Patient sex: F
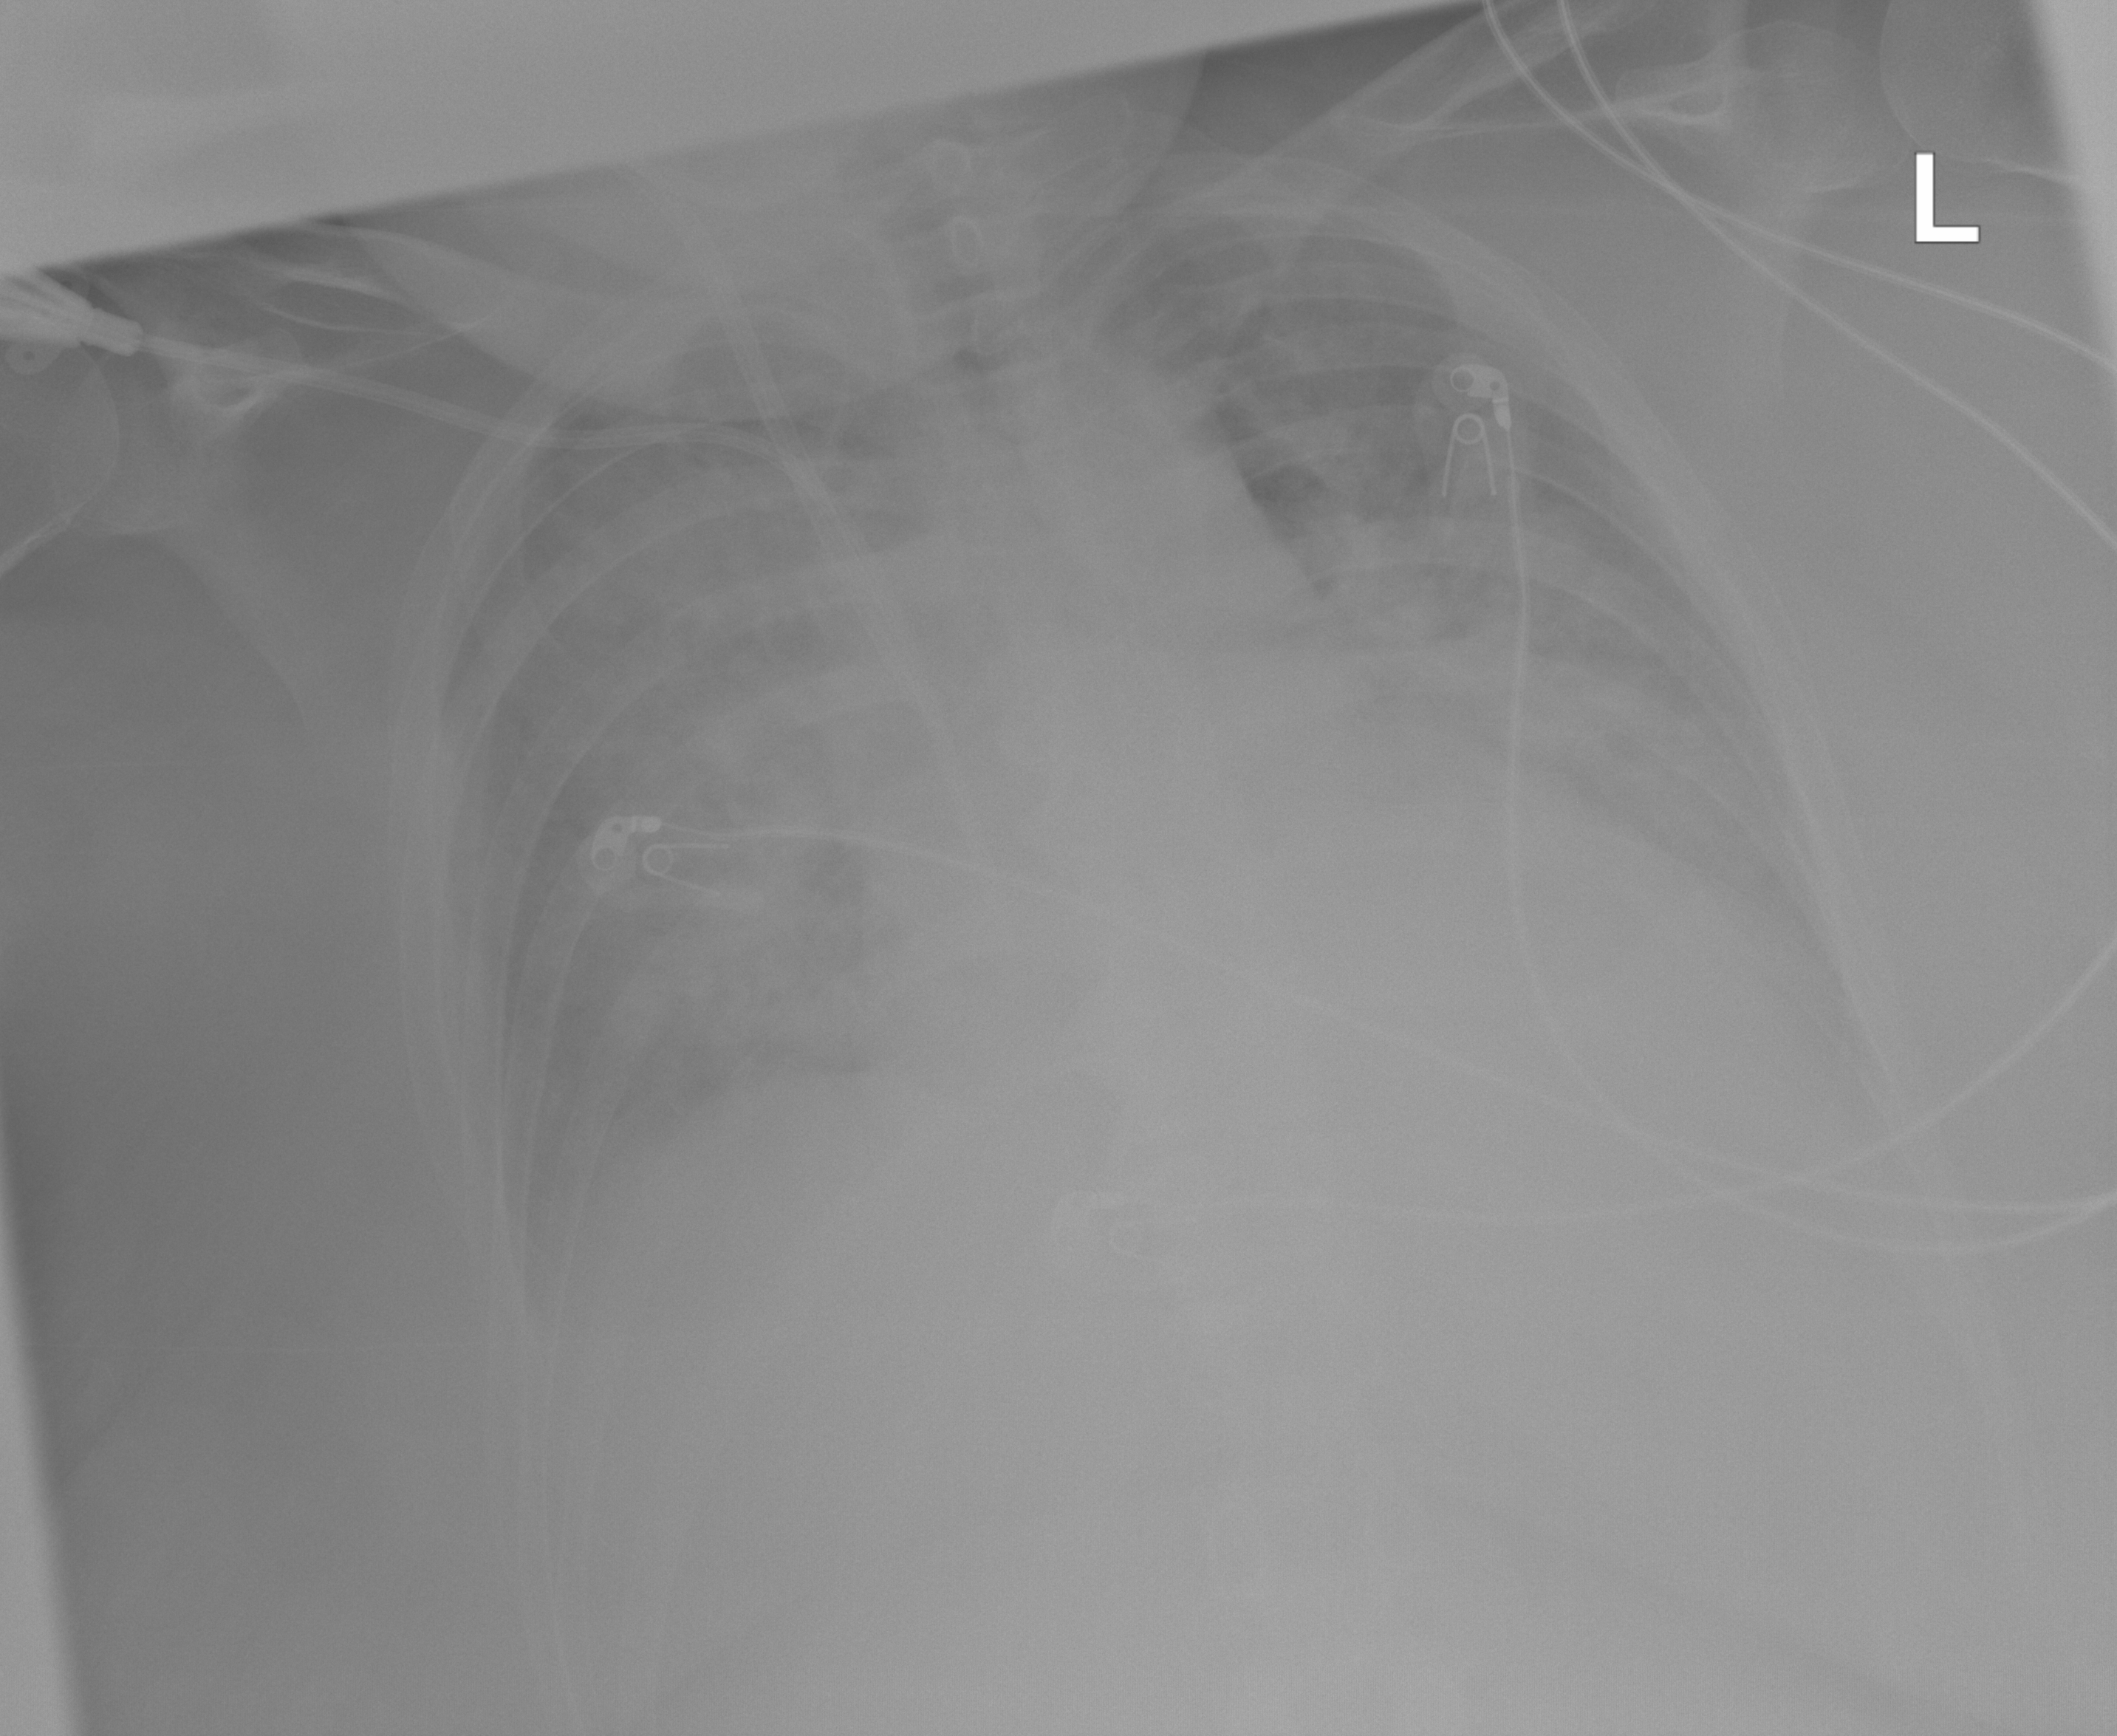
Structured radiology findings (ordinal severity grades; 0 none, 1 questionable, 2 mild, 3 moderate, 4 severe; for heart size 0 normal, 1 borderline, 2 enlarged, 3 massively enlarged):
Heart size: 2
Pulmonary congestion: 0
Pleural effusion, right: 0
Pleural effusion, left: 0
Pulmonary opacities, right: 2
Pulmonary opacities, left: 0
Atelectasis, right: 2
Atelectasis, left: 0